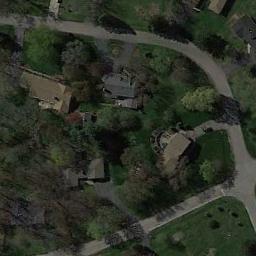
Label: residential